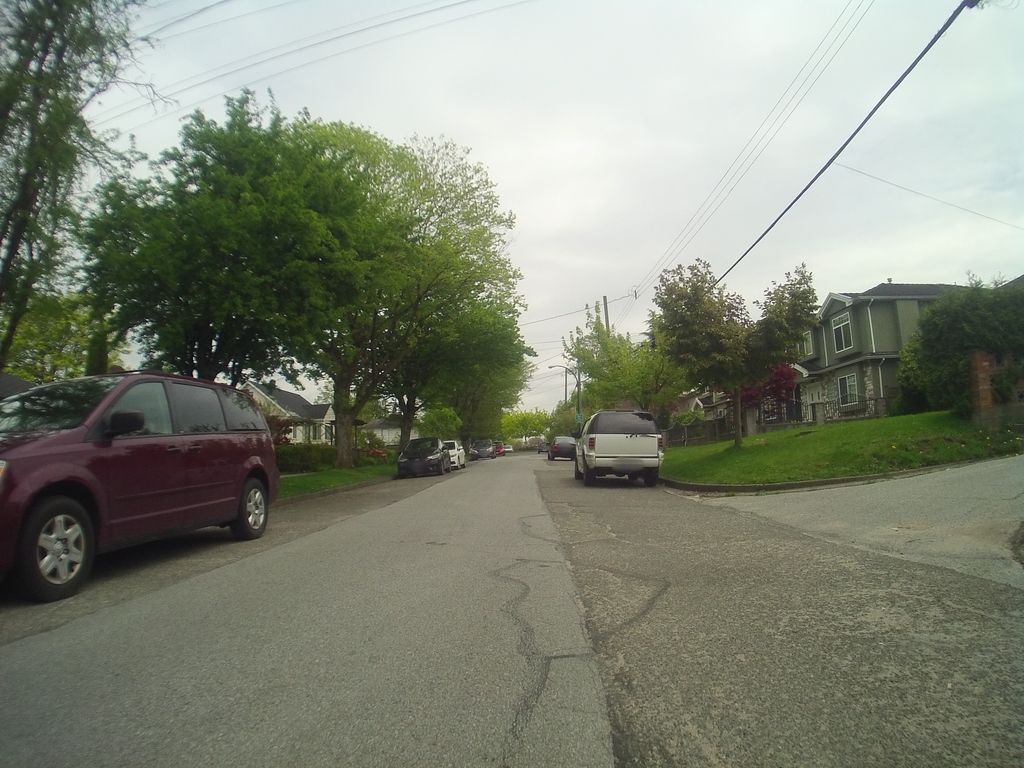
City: vancouver